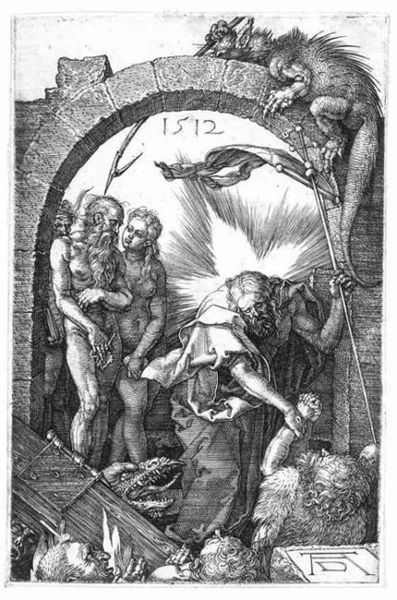
Titel: Christus in der Vorhölle
Künstler: Albrecht Dürer
Standort: Karlsruhe
Institution: Staatliche Kunsthalle Karlsruhe
Schlagwörter: akt, feuer, gott, hand, himmel, kampf, mann, nackt, umhang, weiß, frauen, menschen, brust, busen, frau, grau, holz, köpfe, licht, männer, schwarz, säulen, tür, zeichnung, blick, tier, bart, blond, architektur, arm, bibel, falten, stein, steine, tod, tot, hände, porträt, signatur, vieh, sonne, gewand, haare, paar, locken, traurig, engel, fell, bogen, stab, fahne, mauer, grafik, graphik, rundbogen, untergang, lanze, datum, festhalten, nackte, ad, scham, verschämt, bauer, tor, leuchten, verfall, adam, eva, paradies, eingang, ruine, alter, greis, eckig, kreuz, religion, stern, torbogen, strahlen, nakt, signum, druck, druckgraphik, druckgrafik, monogramm, radierung, stich, gefahr, knien, tote, strahl, dämon, jahr, zacken, kaputt, öffnung, heiligenschein, pforte, nimbus, zahl, christus, jesus, anzüglich, sündenfall, scharnier, hölle, leid, leiden, qual, schmerz, teufel, zunge, wesen, flehen, religiös, salamander, heiliger, speer, dürer, erleuchtung, heilig, kupferstich, vertreibung, bitte, sexy, jenseits, pfeil, adam und eva, ungeheuer, satan, drachen, auferstehung, drache, retten, rettung, erlösung, standarte, monster, feigenblatt, retter, kreuznimbus, albrecht, albrecht dürer, kantig, ratte, spiess, gottvater, albert, passion, aura, viech, gnade, dürrer, schmachtend, qualen, schmachten, gelockt, paulus, pieke, korona, jüngste gericht, alfred, vertreibung aus dem paradies, kreuzfahne, vorhölle, anschmachten, ordinär, entschuldigung, 16. jahrhundert, 1512, schwarz-weiß bild, bilbel, gor, kalbrecht dürer, freisprechung, waran, schermz, 1512 dürer, afam, ad albrecht, schmanten, 1512i, monseter